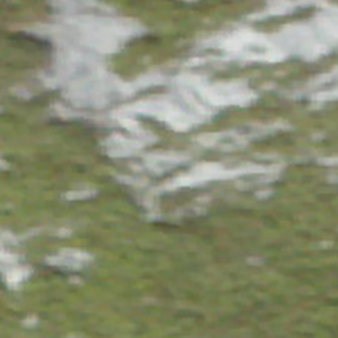
Label: other